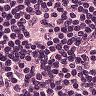
Metastatic tissue present: no